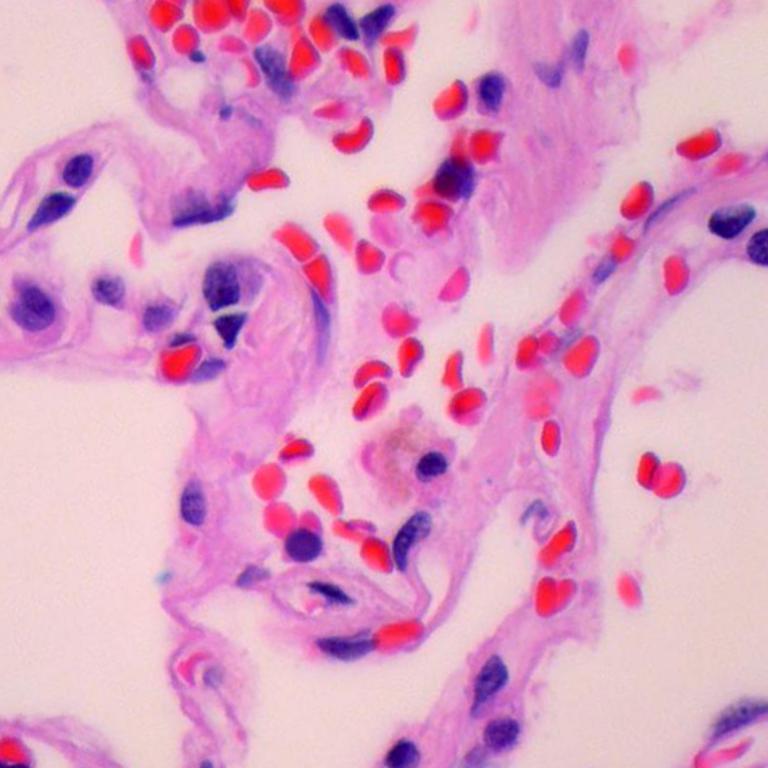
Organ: lung
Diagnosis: benign